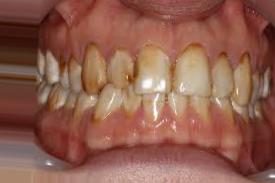
Condition: Tooth Discoloration